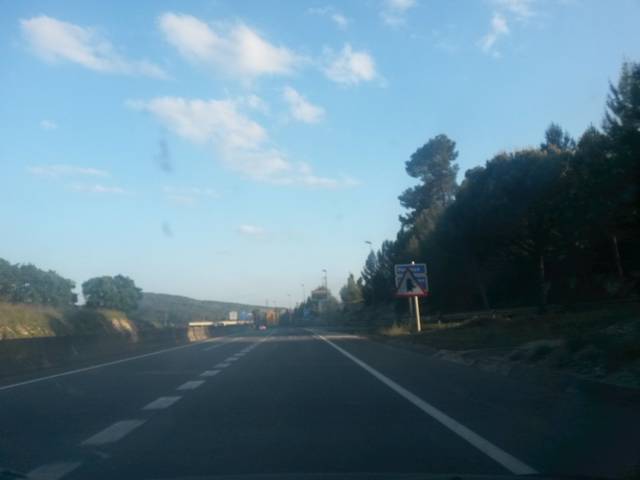
Region: Spain
Coordinates: 42.036, 2.824